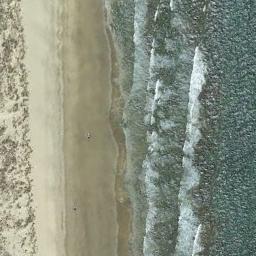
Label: beach